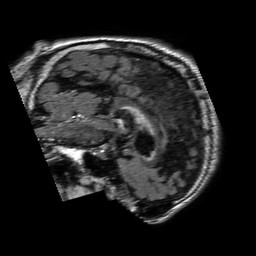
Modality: FLAIR
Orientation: sagittal
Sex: male
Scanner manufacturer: philips
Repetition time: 11 s
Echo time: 0.125 s